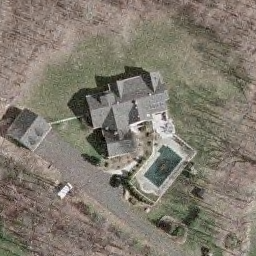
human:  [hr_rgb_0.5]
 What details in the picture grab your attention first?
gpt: sparse residential